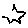
Label: star